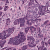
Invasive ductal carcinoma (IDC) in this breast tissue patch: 1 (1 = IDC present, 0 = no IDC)